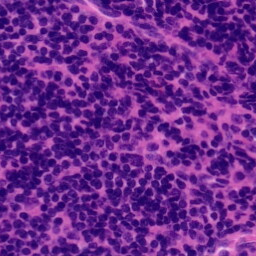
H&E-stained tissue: Tonsil